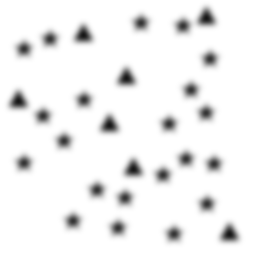
Squares: 0
Triangles: 7
Stars: 21
Total shapes: 28